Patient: sex F, age 73
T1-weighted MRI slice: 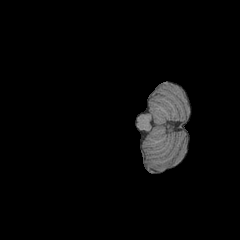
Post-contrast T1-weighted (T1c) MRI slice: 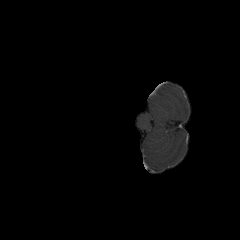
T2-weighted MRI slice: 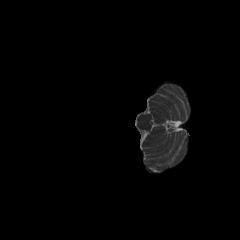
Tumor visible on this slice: no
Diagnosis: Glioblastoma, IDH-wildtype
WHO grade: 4